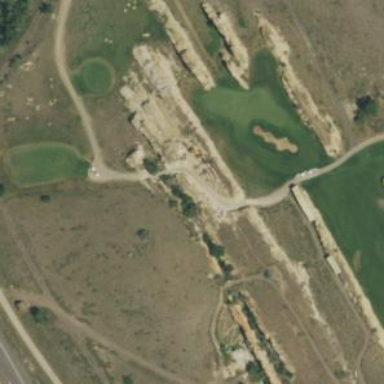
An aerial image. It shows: Area of rough grass used for golf.